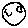
Label: moon